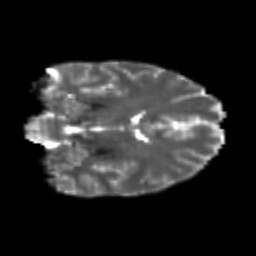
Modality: T2w
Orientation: coronal
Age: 21
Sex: female
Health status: healthy
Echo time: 0.074 s